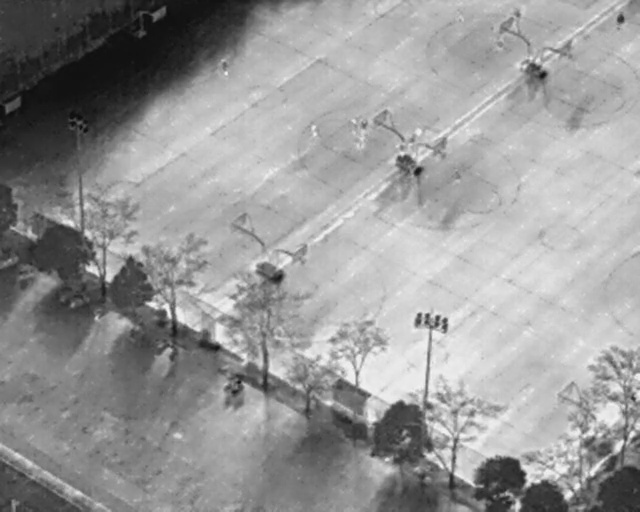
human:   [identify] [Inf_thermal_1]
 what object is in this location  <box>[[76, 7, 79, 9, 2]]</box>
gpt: <ref>1 medium person at the top right</ref>